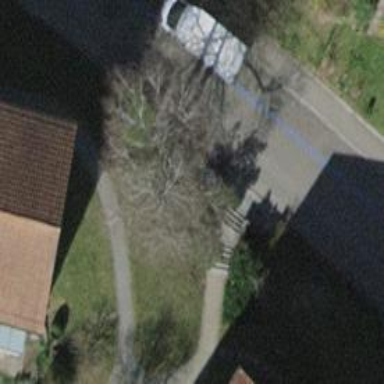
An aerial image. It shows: Steps made of paving stones.